Question: I want to create N groups from a dataframe, but considering that the values of the groups should be close to the average.
This is the head of my dataframe:

which has 61 rows. And I want the average of each group in the 'cluster' column to be similar to the rest of the groups.
What I have tried is to split the dataframe with:
'''
df_out = np.array_split(cluster_map, 14)
'''
but I get this at the output
'''
df_out = np.array_split(cluster_map, 14)
print df_out[0]['cluster'].mean()
print df_out[1]['cluster'].mean()
print df_out[2]['cluster'].mean()
print df_out[3]['cluster'].mean()
print df_out[4]['cluster'].mean()
print df_out[5]['cluster'].mean()
print df_out[6]['cluster'].mean()
print df_out[7]['cluster'].mean()
print df_out[8]['cluster'].mean()
print df_out[9]['cluster'].mean()
print df_out[10]['cluster'].mean()
print df_out[11]['cluster'].mean()
print df_out[12]['cluster'].mean()
print df_out[13]['cluster'].mean()
[Out]
1.2
1.6
1.4
1.0
1.2
1.5
3.75
0.5
1.25
2.0
1.0
2.25
1.0
1.0
'''
where the means of the 'cluster' column are not balanced. I want these values to be as close as possible to each other and try to have similar number of elements in each group.
Is there any way to do this on a dataframe?.
Thanks :)
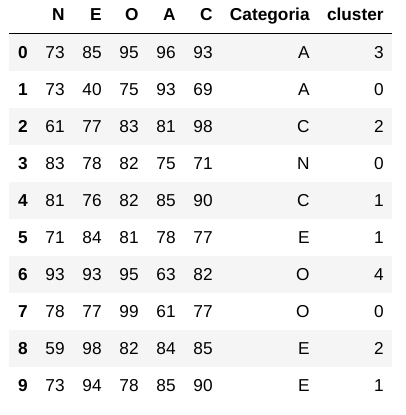
Answer: This looks similar to stratified splitting, but you need 14 splits.
Try this!
'''
from sklearn.model_selection import StratifiedKFold
kf = StratifiedKFold(n_splits=14)
cluster_map['group_id'] = 0
group_id =0
for _, test_index in kf.split(cluster_map,cluster['cluster']):
cluster_map.loc[test_index,'group_id'] = group_id
group_id += 1
'''